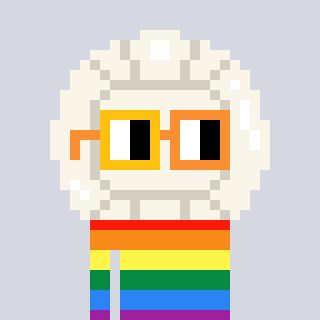
a pixel art character with square yellow and orange glasses, a volleyball-shaped head and a hotbrown-colored body on a cool background